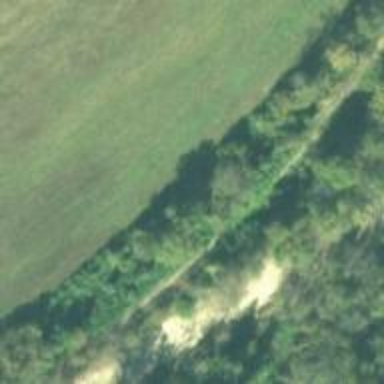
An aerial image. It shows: Railway track.